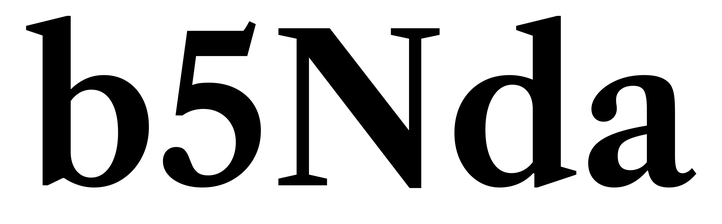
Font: LibreCaslonText_SemiBold